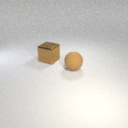
large brown rubber sphere to the right of large brown metal cube